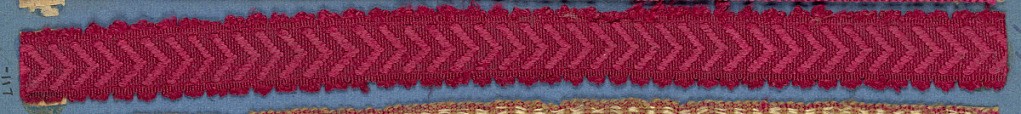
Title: Trimming
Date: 19th century
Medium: silk Technique: woven
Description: Red trimming fragment in a chevron pattern; picot edges.